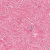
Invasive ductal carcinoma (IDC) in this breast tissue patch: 0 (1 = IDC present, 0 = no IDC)